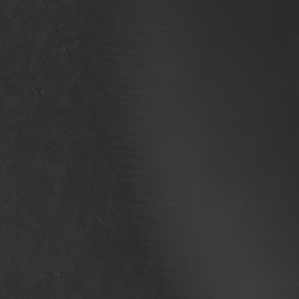
Label: non_frost